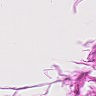
Metastatic tissue present: no